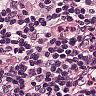
Metastatic tissue present: no